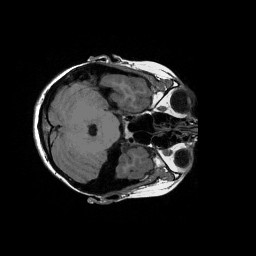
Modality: T1w
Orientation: coronal
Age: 12
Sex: male
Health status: ill